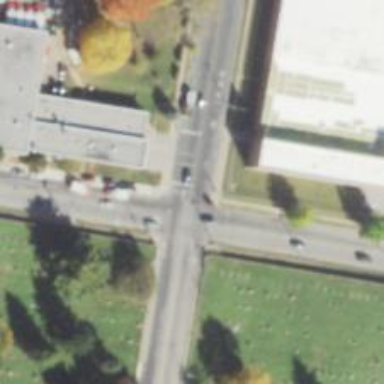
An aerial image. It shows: Marked crossing on the road.